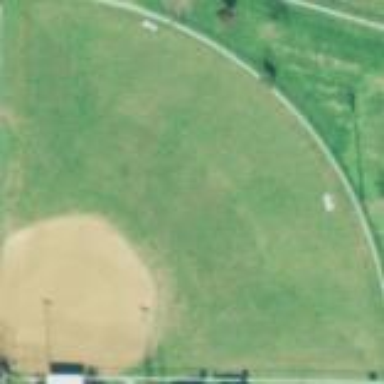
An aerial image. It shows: Baseball pitch for leisure and sports activities.